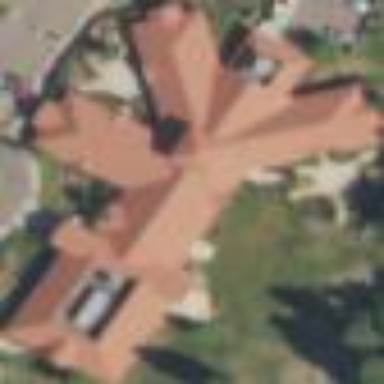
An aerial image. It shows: Healthcare building designated as hospice.